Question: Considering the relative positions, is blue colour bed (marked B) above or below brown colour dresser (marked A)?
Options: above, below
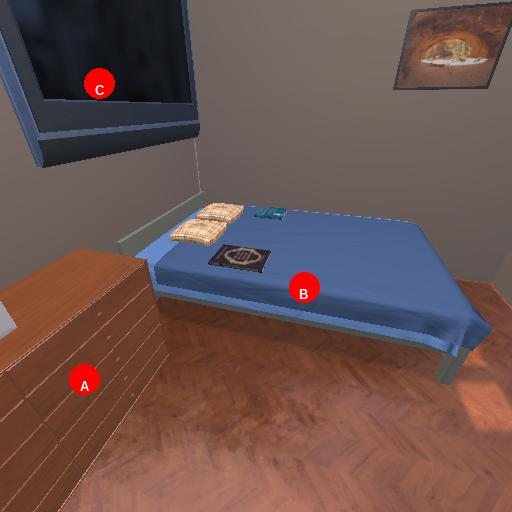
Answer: above